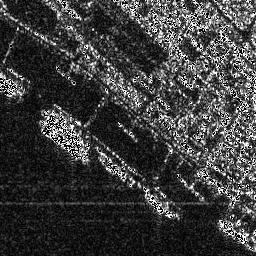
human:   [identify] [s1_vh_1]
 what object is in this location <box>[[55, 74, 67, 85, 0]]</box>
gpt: <ref>1 medium ship at the bottom</ref>

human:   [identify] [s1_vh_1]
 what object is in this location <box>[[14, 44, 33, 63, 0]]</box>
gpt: <ref>1 large ship at the left</ref>